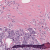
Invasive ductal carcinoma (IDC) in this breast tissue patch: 1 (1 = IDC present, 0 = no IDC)